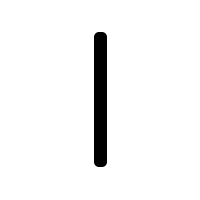
Cursor type: text
OS/theme: linux-google-cursor
Variant: black